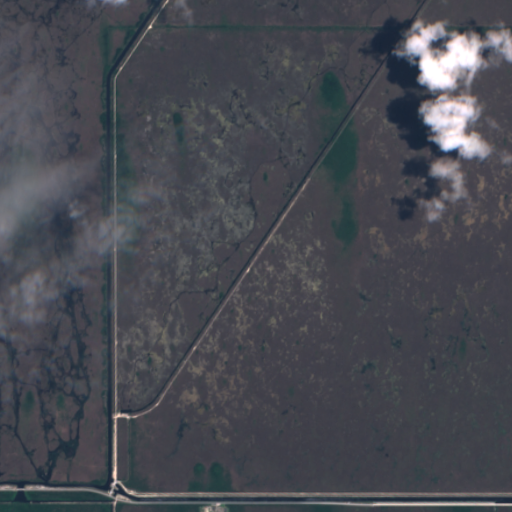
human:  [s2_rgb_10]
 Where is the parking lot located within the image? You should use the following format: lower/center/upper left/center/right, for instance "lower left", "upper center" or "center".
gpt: The parking lot is located in the lower left of the image.
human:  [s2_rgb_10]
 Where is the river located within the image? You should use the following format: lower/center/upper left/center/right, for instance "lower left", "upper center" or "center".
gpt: The river is located in the left of the image.
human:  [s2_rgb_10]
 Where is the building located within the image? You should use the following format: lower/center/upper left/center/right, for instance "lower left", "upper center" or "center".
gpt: The building is located in the lower left of the image.
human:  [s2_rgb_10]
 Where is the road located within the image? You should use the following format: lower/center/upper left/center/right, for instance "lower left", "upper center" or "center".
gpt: There is no road in the image.